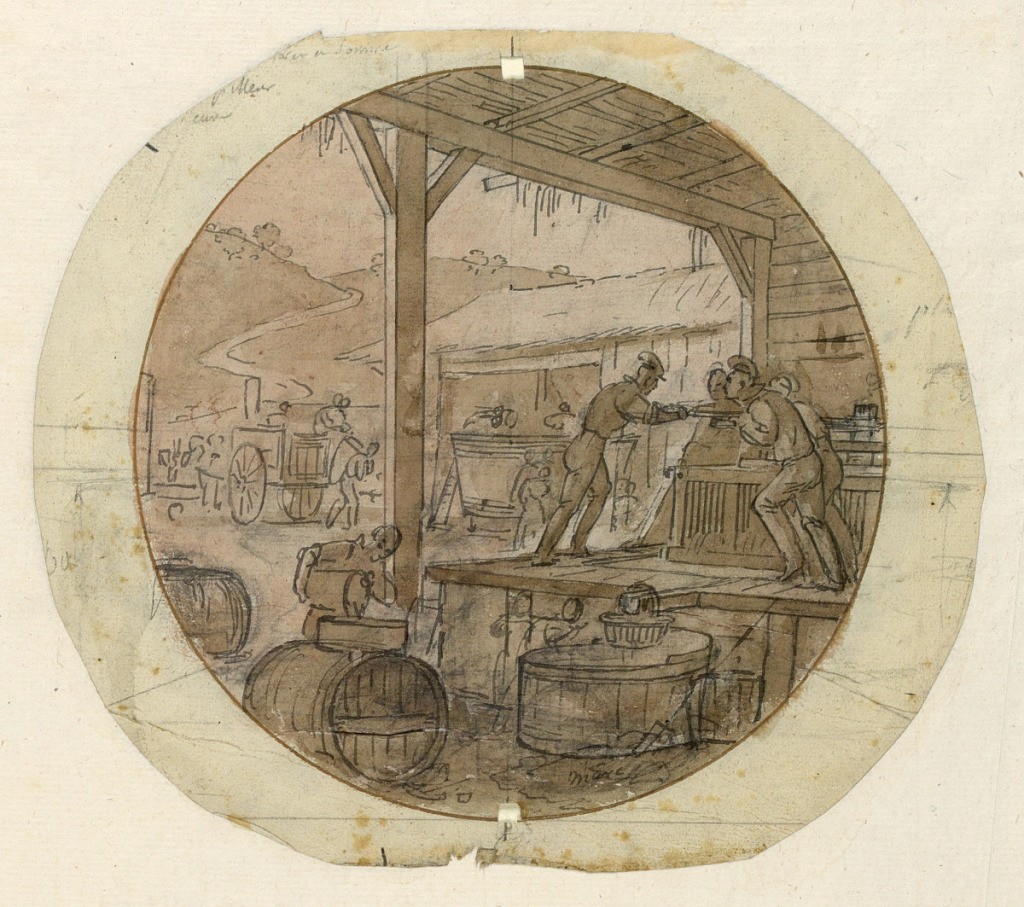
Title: Design for a Painted Porcelain Plate, Loading or Unloading Goods
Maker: Jean Charles Develly, French, 1783 - 1849
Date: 1820–35
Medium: Pen and brown ink, brush and pink, tan wash, white gouache, graphite on cream laid paper, lined
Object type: Drawing
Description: Design for a painted porcelain plate, probably for the Service Agronomique. A scene in the courtyard of a vineyard.  On a raised platform under a shed roof, four men appear to be pushing an object toward the edge of the platform; in the courtyard, a man carrying a wicker basket on his back is walking away from a cart presumably carrying grapes [?].  A road between two hills winds away into the left distance.